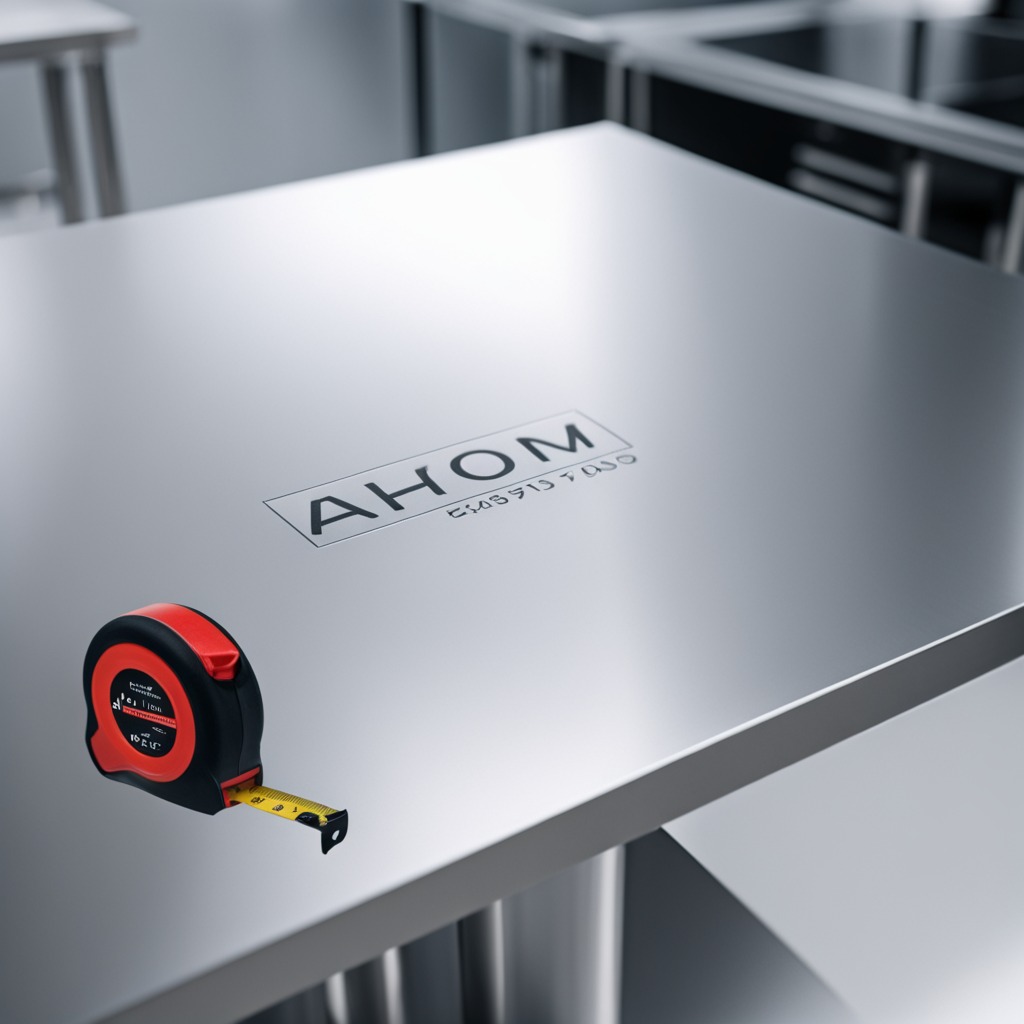
A measuring tape is lying on a stainless steel table in a high-end prototyping lab.